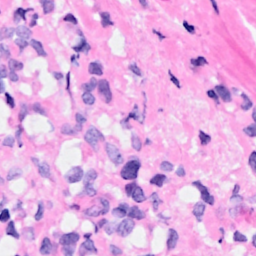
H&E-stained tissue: Breast